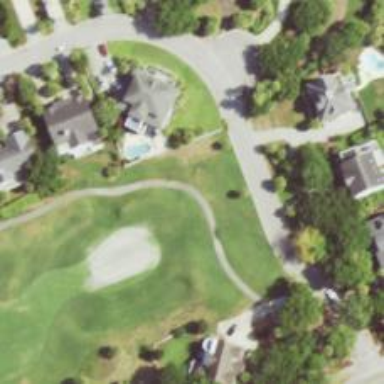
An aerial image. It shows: Path used for both walking and golf.